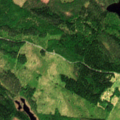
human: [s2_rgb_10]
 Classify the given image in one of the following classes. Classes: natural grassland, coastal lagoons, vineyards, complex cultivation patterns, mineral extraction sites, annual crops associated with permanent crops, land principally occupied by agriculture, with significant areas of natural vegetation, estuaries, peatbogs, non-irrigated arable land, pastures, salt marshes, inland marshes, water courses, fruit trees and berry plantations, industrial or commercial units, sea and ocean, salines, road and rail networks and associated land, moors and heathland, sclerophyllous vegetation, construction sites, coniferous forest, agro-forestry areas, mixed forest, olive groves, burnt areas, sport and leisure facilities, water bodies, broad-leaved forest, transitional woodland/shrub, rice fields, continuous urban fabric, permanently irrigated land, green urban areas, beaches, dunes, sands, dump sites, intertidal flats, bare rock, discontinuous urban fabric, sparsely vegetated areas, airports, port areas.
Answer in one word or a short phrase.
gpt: coniferous forest, mixed forest, transitional woodland/shrub